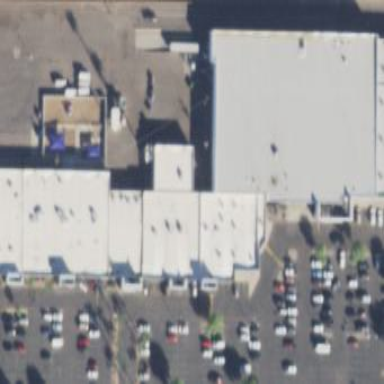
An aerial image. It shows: View of supermarket building.